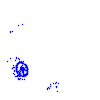
Particle: electron